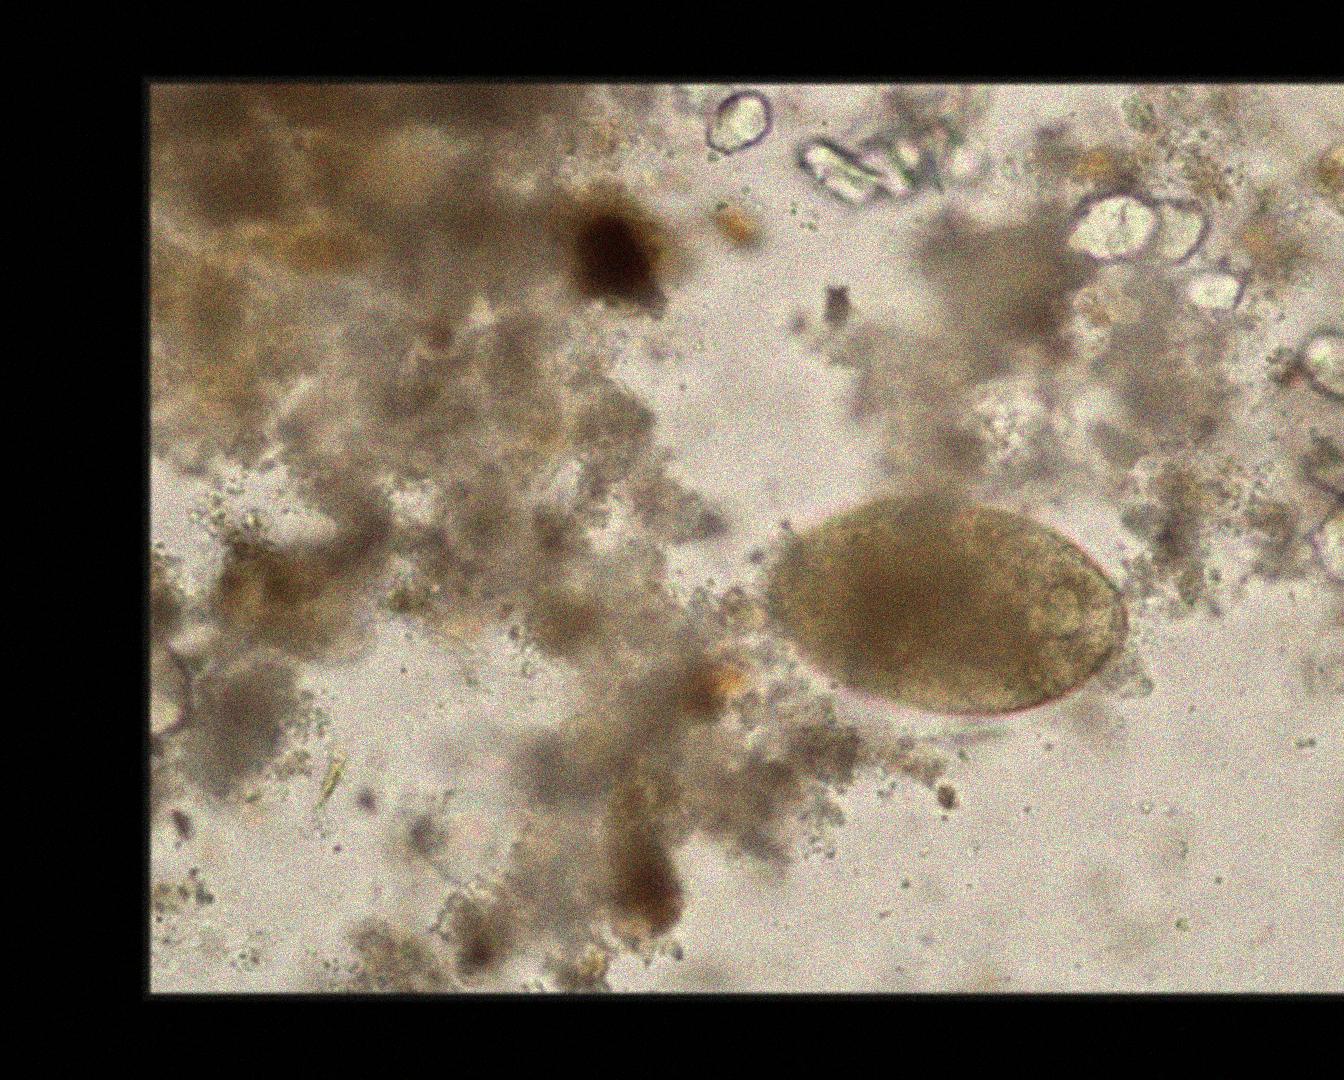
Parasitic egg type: Fasciolopsis buski